Current action and preconditions to check: trajectory_clear

Your task: For each precondition in the list above, predict whether it will hold at this action.

Consider the current scene as observed from the mobile robot's camera, and analyze the predicted future states of all dynamic agents (e.g., people, animals, vehicles, or any moving entities) within the NEXT SECOND.

IMPORTANT: Only answer "very likely" if you are absolutely certain—based on strong, clear evidence—that a dynamic agent will violate the precondition in the predicted future state. Do NOT answer "very likely" for unlikely, ambiguous, or low-probability risks.

Ask yourself for each precondition: Is there a high probability, with clear and convincing evidence, that the predicted future states of any dynamic agent will interfere with the predicted future state of the currently executing action within the NEXT SECOND, causing that precondition to fail?

Assess the risk level based on these predictions. Use "likely" or "very likely" if motions create a clear risk of interference.

Use "neutral" or "improbable" if agents are nearby but their predicted paths are clearly diverging or non-conflicting.

Failure Risk Categories: "very improbable", "improbable", "neutral", "likely", "very likely"

Answer Format: Output ONLY the probability_of_failure value from these categories: "very improbable", "improbable", "neutral", "likely", "very likely"

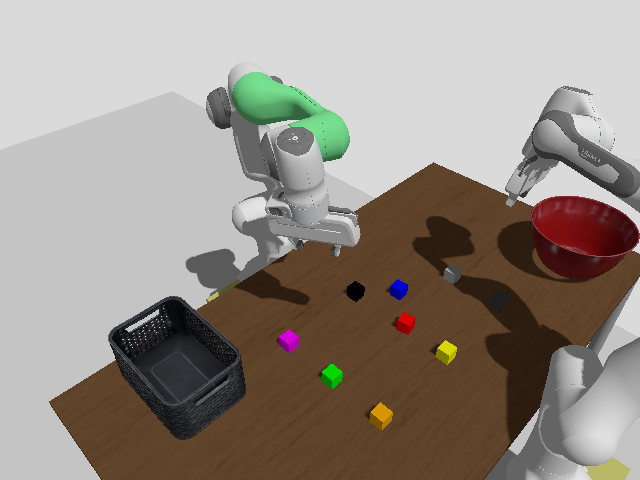

Answer: very improbable